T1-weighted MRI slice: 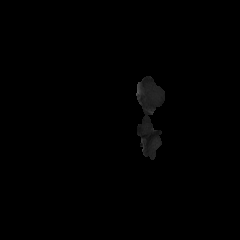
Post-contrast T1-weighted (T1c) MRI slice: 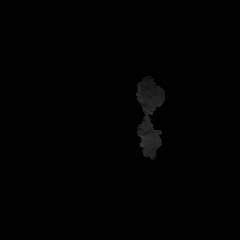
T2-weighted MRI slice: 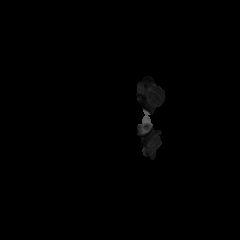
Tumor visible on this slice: no